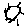
Label: sun